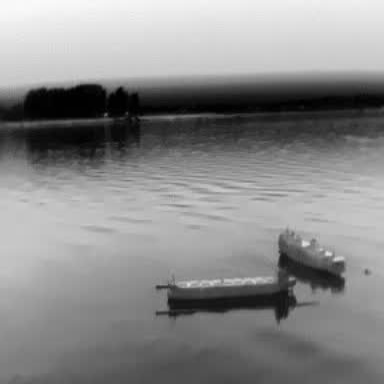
There are two objects shown in the infrared image, including a liner, and a container_ship.